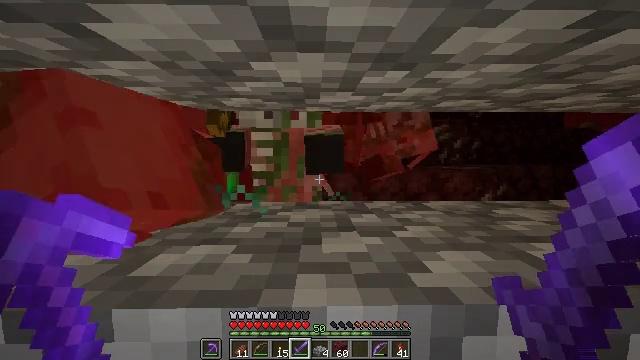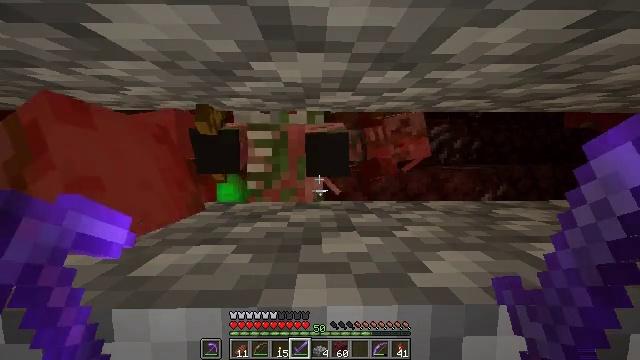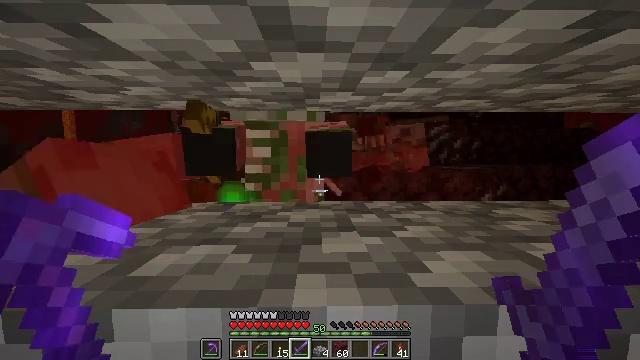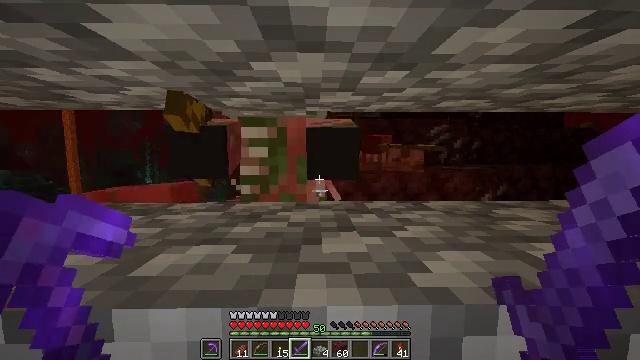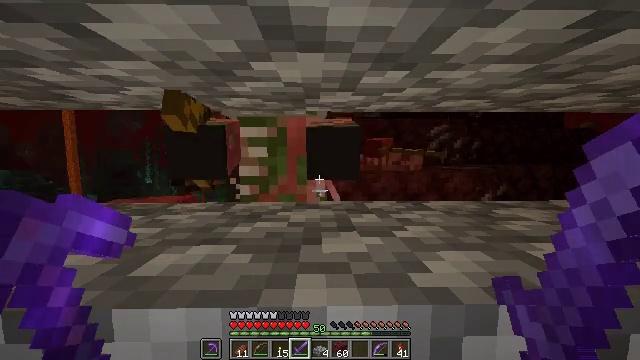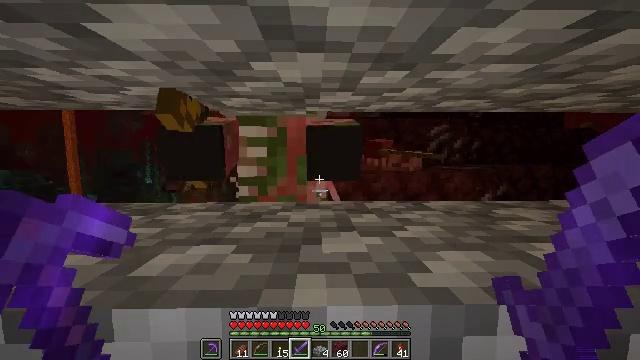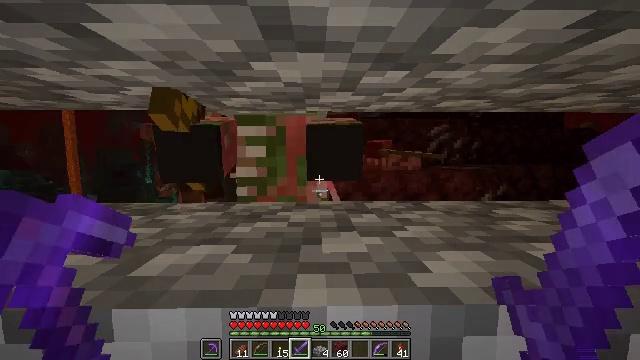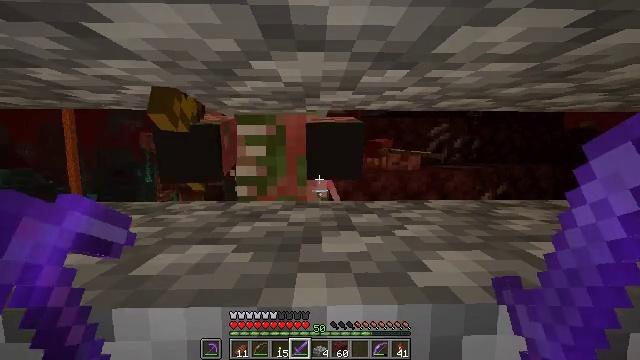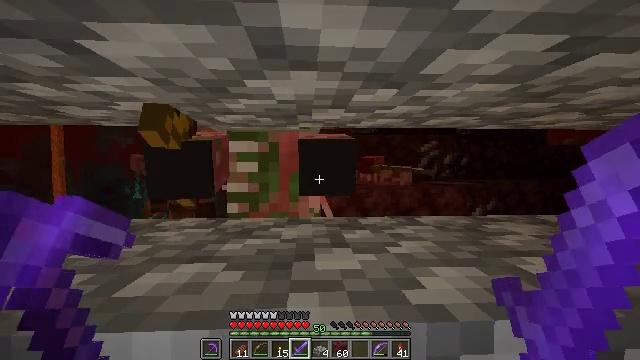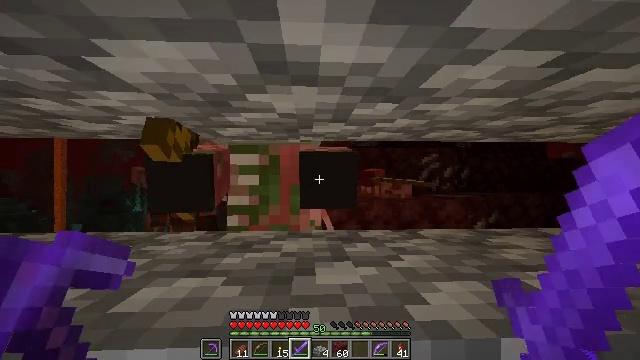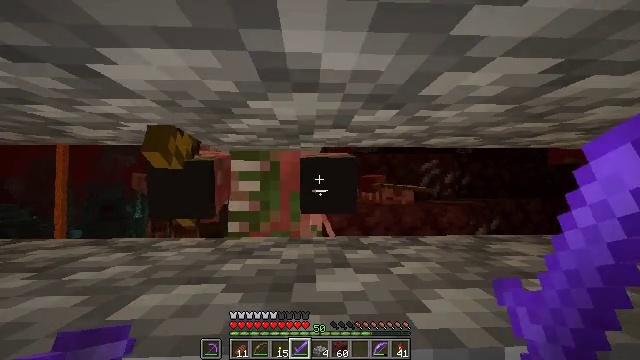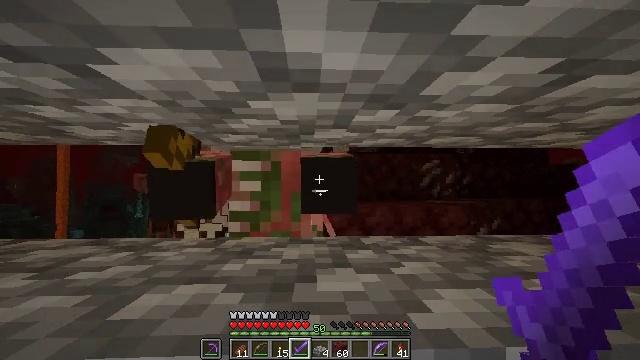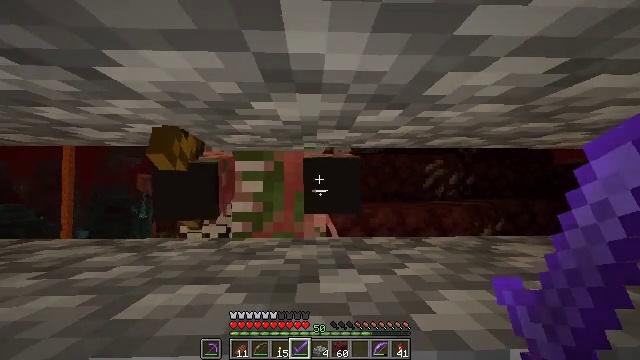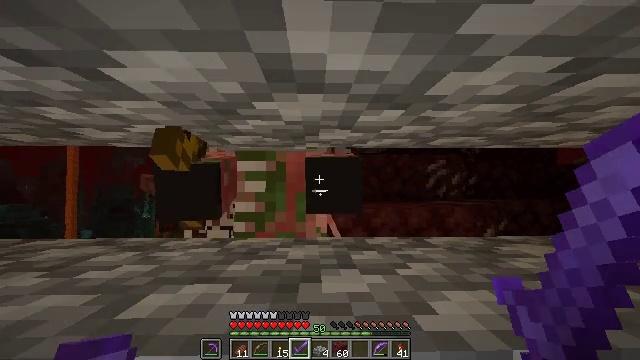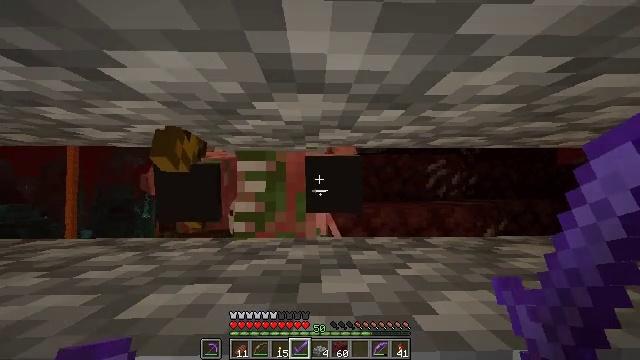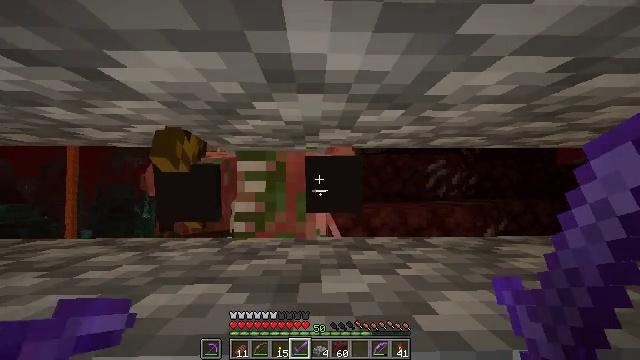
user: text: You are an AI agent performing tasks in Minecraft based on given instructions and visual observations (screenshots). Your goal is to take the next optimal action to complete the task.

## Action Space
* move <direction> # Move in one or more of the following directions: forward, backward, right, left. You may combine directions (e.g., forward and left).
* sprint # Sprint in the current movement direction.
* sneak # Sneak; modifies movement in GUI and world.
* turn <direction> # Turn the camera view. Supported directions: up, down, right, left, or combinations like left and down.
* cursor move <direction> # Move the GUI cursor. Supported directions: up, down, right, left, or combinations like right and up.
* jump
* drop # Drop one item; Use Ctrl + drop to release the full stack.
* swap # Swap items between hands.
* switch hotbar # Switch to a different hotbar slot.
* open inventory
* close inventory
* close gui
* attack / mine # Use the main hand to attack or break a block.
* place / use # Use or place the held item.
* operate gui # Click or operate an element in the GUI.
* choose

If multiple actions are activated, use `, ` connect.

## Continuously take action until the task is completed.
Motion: motion action
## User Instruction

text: Combat the zombified piglin.
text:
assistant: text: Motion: no_op
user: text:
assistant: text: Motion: no_op
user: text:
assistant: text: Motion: no_op
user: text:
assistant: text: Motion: no_op
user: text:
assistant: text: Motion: no_op
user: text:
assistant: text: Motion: no_op
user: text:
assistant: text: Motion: no_op
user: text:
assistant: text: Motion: turn right and up
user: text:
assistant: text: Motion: turn up
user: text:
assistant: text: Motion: turn up
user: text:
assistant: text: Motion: no_op
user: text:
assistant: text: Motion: no_op
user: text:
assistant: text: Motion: no_op
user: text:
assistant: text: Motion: no_op
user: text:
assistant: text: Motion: no_op
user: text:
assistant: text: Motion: no_op
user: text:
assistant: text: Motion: turn left
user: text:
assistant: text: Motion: turn left and down
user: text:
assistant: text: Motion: no_op
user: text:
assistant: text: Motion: turn left and down
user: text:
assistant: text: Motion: turn down
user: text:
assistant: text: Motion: turn down
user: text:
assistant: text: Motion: turn down
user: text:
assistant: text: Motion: attack / mine
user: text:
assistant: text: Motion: attack / mine
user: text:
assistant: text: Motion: turn right, attack / mine
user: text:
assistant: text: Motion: turn right
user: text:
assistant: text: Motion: no_op
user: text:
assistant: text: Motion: no_op